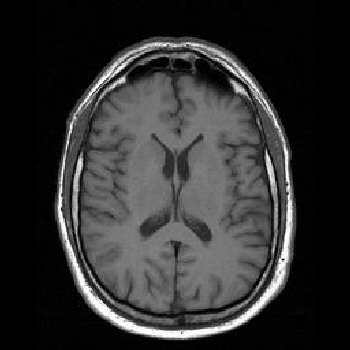
Label: notumor